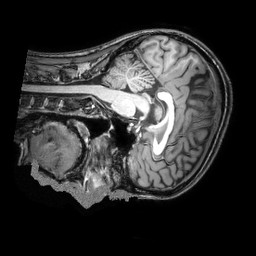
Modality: T1w
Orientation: sagittal
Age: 39
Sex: female
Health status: healthy
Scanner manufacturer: philips
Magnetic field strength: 3 T
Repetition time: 0.008199 s
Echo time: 0.003792 s